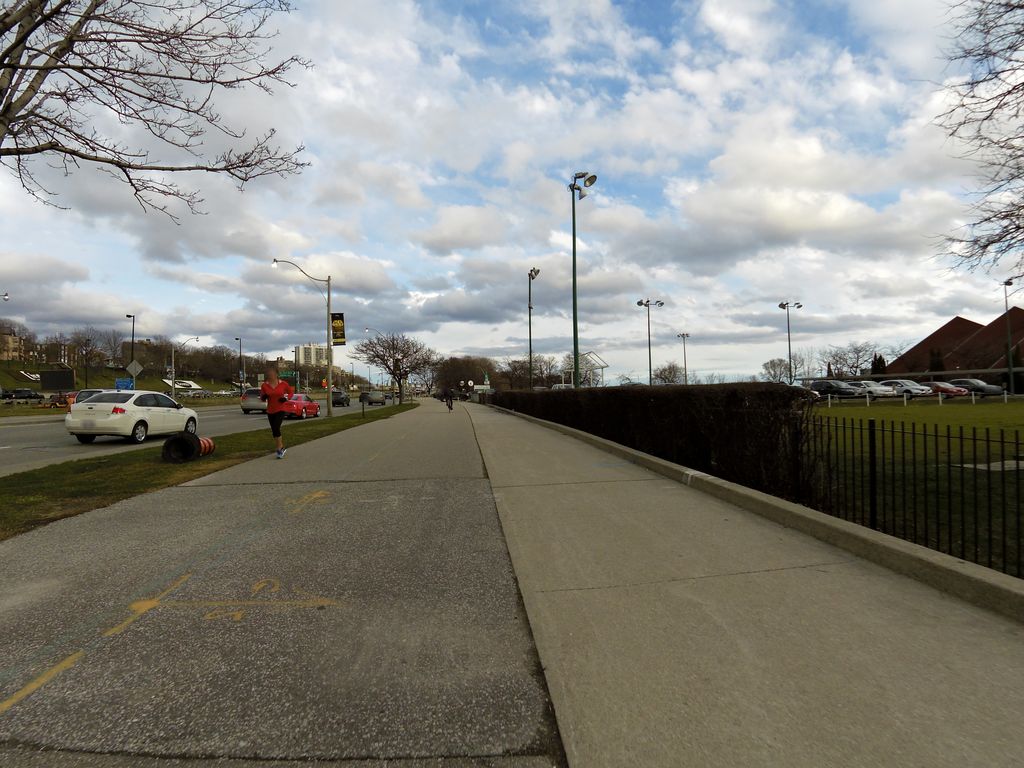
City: toronto